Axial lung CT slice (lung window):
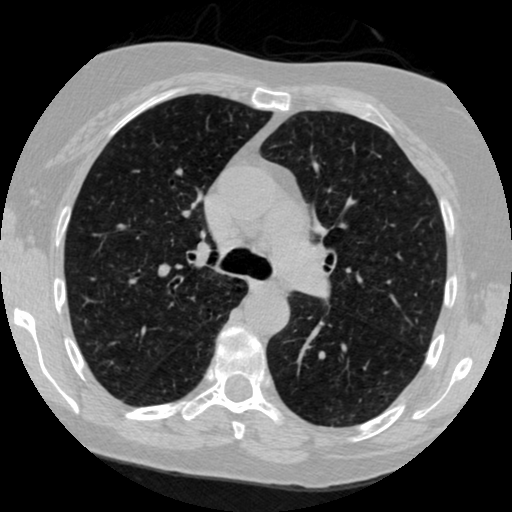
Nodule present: no